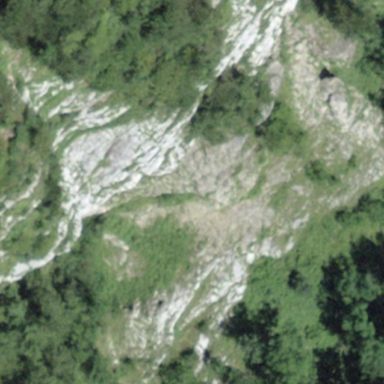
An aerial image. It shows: Landscape of bare rock.